Question: I've been trying to create a simple contact form using PHP. So, I've managed to get the form to work by plugging in values for all variables like so and it sends the email just fine:
'''
$to = "andrew@mingbogu.com";
$subject = "Job";
$message = "Test";
$from = "example@example.com";
$headers = "From:" . $from;
mail($to,$subject,$message,$headers);
'''
However, as soon as I replace the values with $_REQUEST[var], the email gets sent to my Junk email with no from address:
'''
$to = "andrew@mingbogu.com";
$subject = "Job";
$message = $_REQUEST['clientMessage'];
$from = $_REQUEST['clientEmail'];
$headers = 'MIME-Version: 1.0' . "
";
$headers .= 'Content-type: text/html; charset=iso-8859-1' . "
";
$headers .= "From: $from";
mail($to,$subject,$message,$headers);
'''
Screenshot of the email:

I'm getting the values through an ajax form using jQuery:
'''
var clientName = $("#name").val();
window.alert(clientName);
var clientEmail = $("#email").val();
window.alert(clientEmail);
var clientMessage = $("#message").val();
window.alert(clientMessage);
var data = "from=" + clientEmail + "&subject=" + clientName + "&message=" + clientMessage;
$.ajax({
type: "POST",
url: "email.php",
data: data,
success: function() {
$("#loading").fadeOut(100).hide();
$("#name").val(' ');
$("#email").val(' ');
$("#message").val(' ');
$("#message-sent").fadeIn(100).show();
}
});
'''
I've printed out 'clientName', 'clientMessage', and 'clientEmail' all right before sending them into the ajax form and they all print out with correct values. Any idea what I'm doing wrong?
HTML form:
'''
<form id="contactMe" data-abide>
<input type="text" id="name">
<input type="text" id="email">
<textarea id="message"></textarea>
<button type="submit" id="sendEmail" class="button">Submit</button>
'''
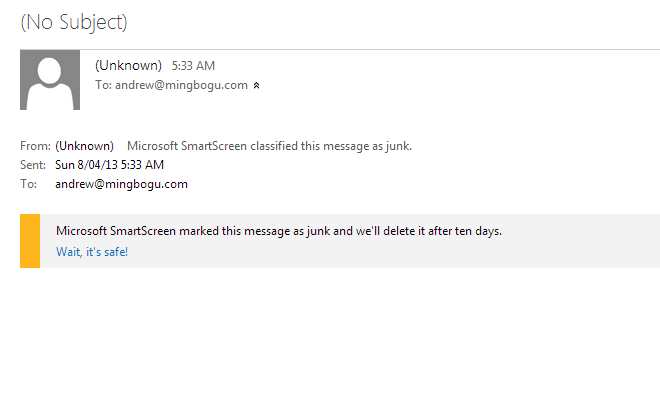
Answer: You're using the wrong variable to read the client email. In your JS, you're pulling it into a variable called 'clientEmail', but then you're giving it the name 'from' when passing the AJAX request:
'''
var data = "from=" + clientEmail + "&subject=" + clientName + "&message=" + clientMessage;
'''
So from within PHP, you should be accessing it as '$_REQUEST['from']', not '$_REQUEST['clientEmail']'.